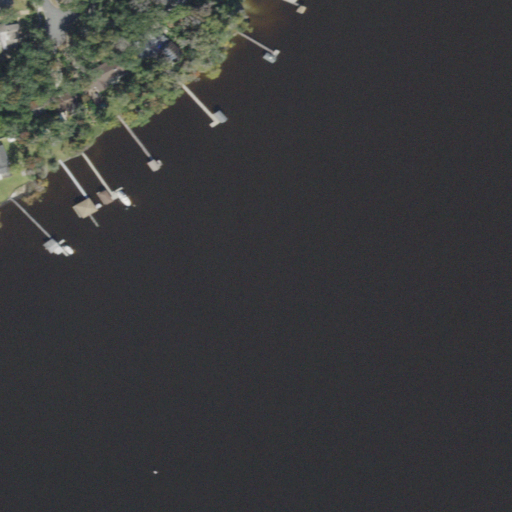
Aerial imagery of cape in Florida named Macks Point containing open water, evergreen forest, woody wetlands, open development, and low intensity development